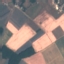
Label: PermanentCrop